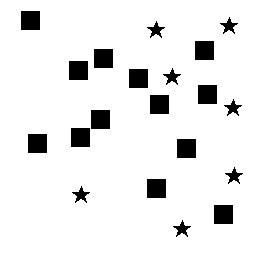
Squares: 13
Triangles: 0
Stars: 7
Total shapes: 20